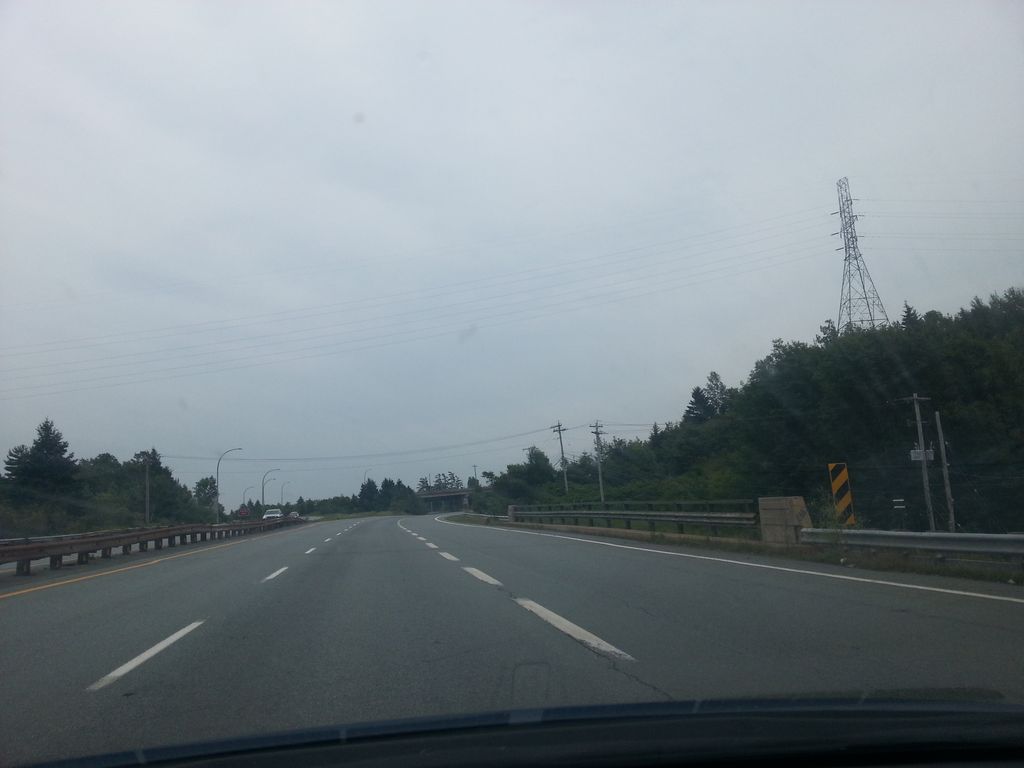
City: halifax